Question: I Cant get rid of Mana, I tried to delete the folder and when I went back in the game the folder was still there what should I do?...

CODE--
'''
DataStoreService = game:GetService("DataStoreService")
local myDataStore = DataStoreService:GetDataStore("myDataStore")
game.Players.PlayerAdded:Connect(function(player)
local leaderstats = Instance.new("Folder")
leaderstats.Name = "leaderstats"
leaderstats.Parent = player
local Clicks = Instance.new('IntValue')
Clicks.Name = "Clicks"
Clicks.Parent = leaderstats
local Rebirths = Instance.new('IntValue')
Rebirths.Name = "Rebirths"
Rebirths.Parent = leaderstats
local playerUserId = "Player_"..player.UserId
-- Load Data
local data
local success, errormessage = pcall(function()
data = myDataStore:GetAsync(playerUserId)
end)
if success then
Clicks.Value = data.Clicks
Rebirths.Value = data.Rebirths
-- Set our data equal to the current Clicks
end
end)
game.Players.PlayerRemoving:Connect(function(player)
local playerUserId = "Player_"..player.UserId
local data = {
Clicks = player.leaderstats.Clicks.Value;
Rebirths = player.leaderstats.Rebirths.Value;
}
local success, errormessage = pcall(function()
myDataStore:SetAsync(playerUserId, data)
end)
if success then
print("Data successfully saved!")
else
print("There was an error!")
warn(errormessage)
end
end)
'''
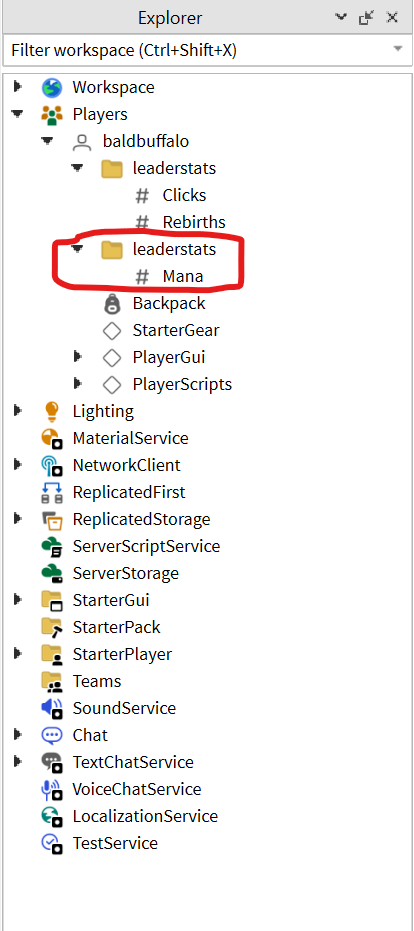
Answer: If you can't find the script that creates the 'leaderstat' you could use script like the following to delete the extra 'leaderstats' folder containing the 'Mana value'. I would recommend this because the extra 'leaderstat' has to be generated somewhere and it's best to just get rid of the script creating it.
Anyway you could try this: Add the following code to the 'ServerScriptService'
'''
game.Players.OnPlayerAdded:Connect(function(player)
wait(5) -- to wait for the script that adds the leaderstats to run
for _, child in ipairs(player:GetChildren()) do
if child.Name == "leaderstats" then
for _, value in ipairs(child:GetChildren()) do
if value.Name == "Mana" then
child:Destroy()
end
end
end
end
end)
'''
What the above script does is it checks if a 'leaderstats' folder inside the player exists with the value 'Mana', if it does, it will destroy the 'leaderstats' folder.